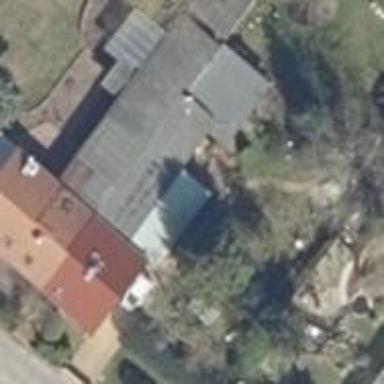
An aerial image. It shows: Semi-detached house with gabled roof.